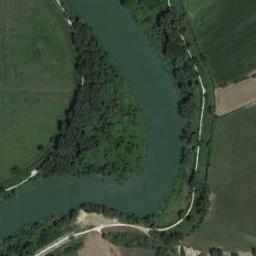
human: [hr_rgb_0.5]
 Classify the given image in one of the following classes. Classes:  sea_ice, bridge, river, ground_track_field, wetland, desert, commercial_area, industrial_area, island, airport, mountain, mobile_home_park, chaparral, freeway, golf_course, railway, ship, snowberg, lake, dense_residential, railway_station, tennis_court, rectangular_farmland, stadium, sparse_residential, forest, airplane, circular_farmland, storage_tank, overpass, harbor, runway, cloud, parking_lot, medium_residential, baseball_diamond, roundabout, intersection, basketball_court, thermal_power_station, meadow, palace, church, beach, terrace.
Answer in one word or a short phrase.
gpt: river